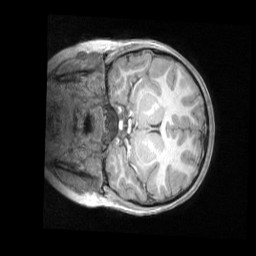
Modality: T1w
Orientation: coronal
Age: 5
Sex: female
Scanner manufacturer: siemens
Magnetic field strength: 3 T
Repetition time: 2.53 s
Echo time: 0.00164 s